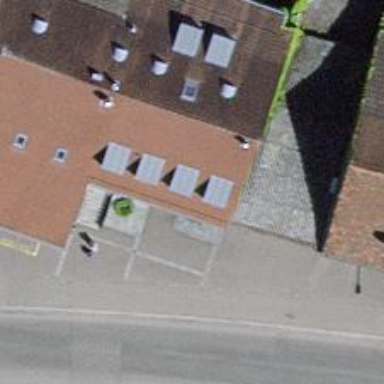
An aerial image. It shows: Pharmacy.